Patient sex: M
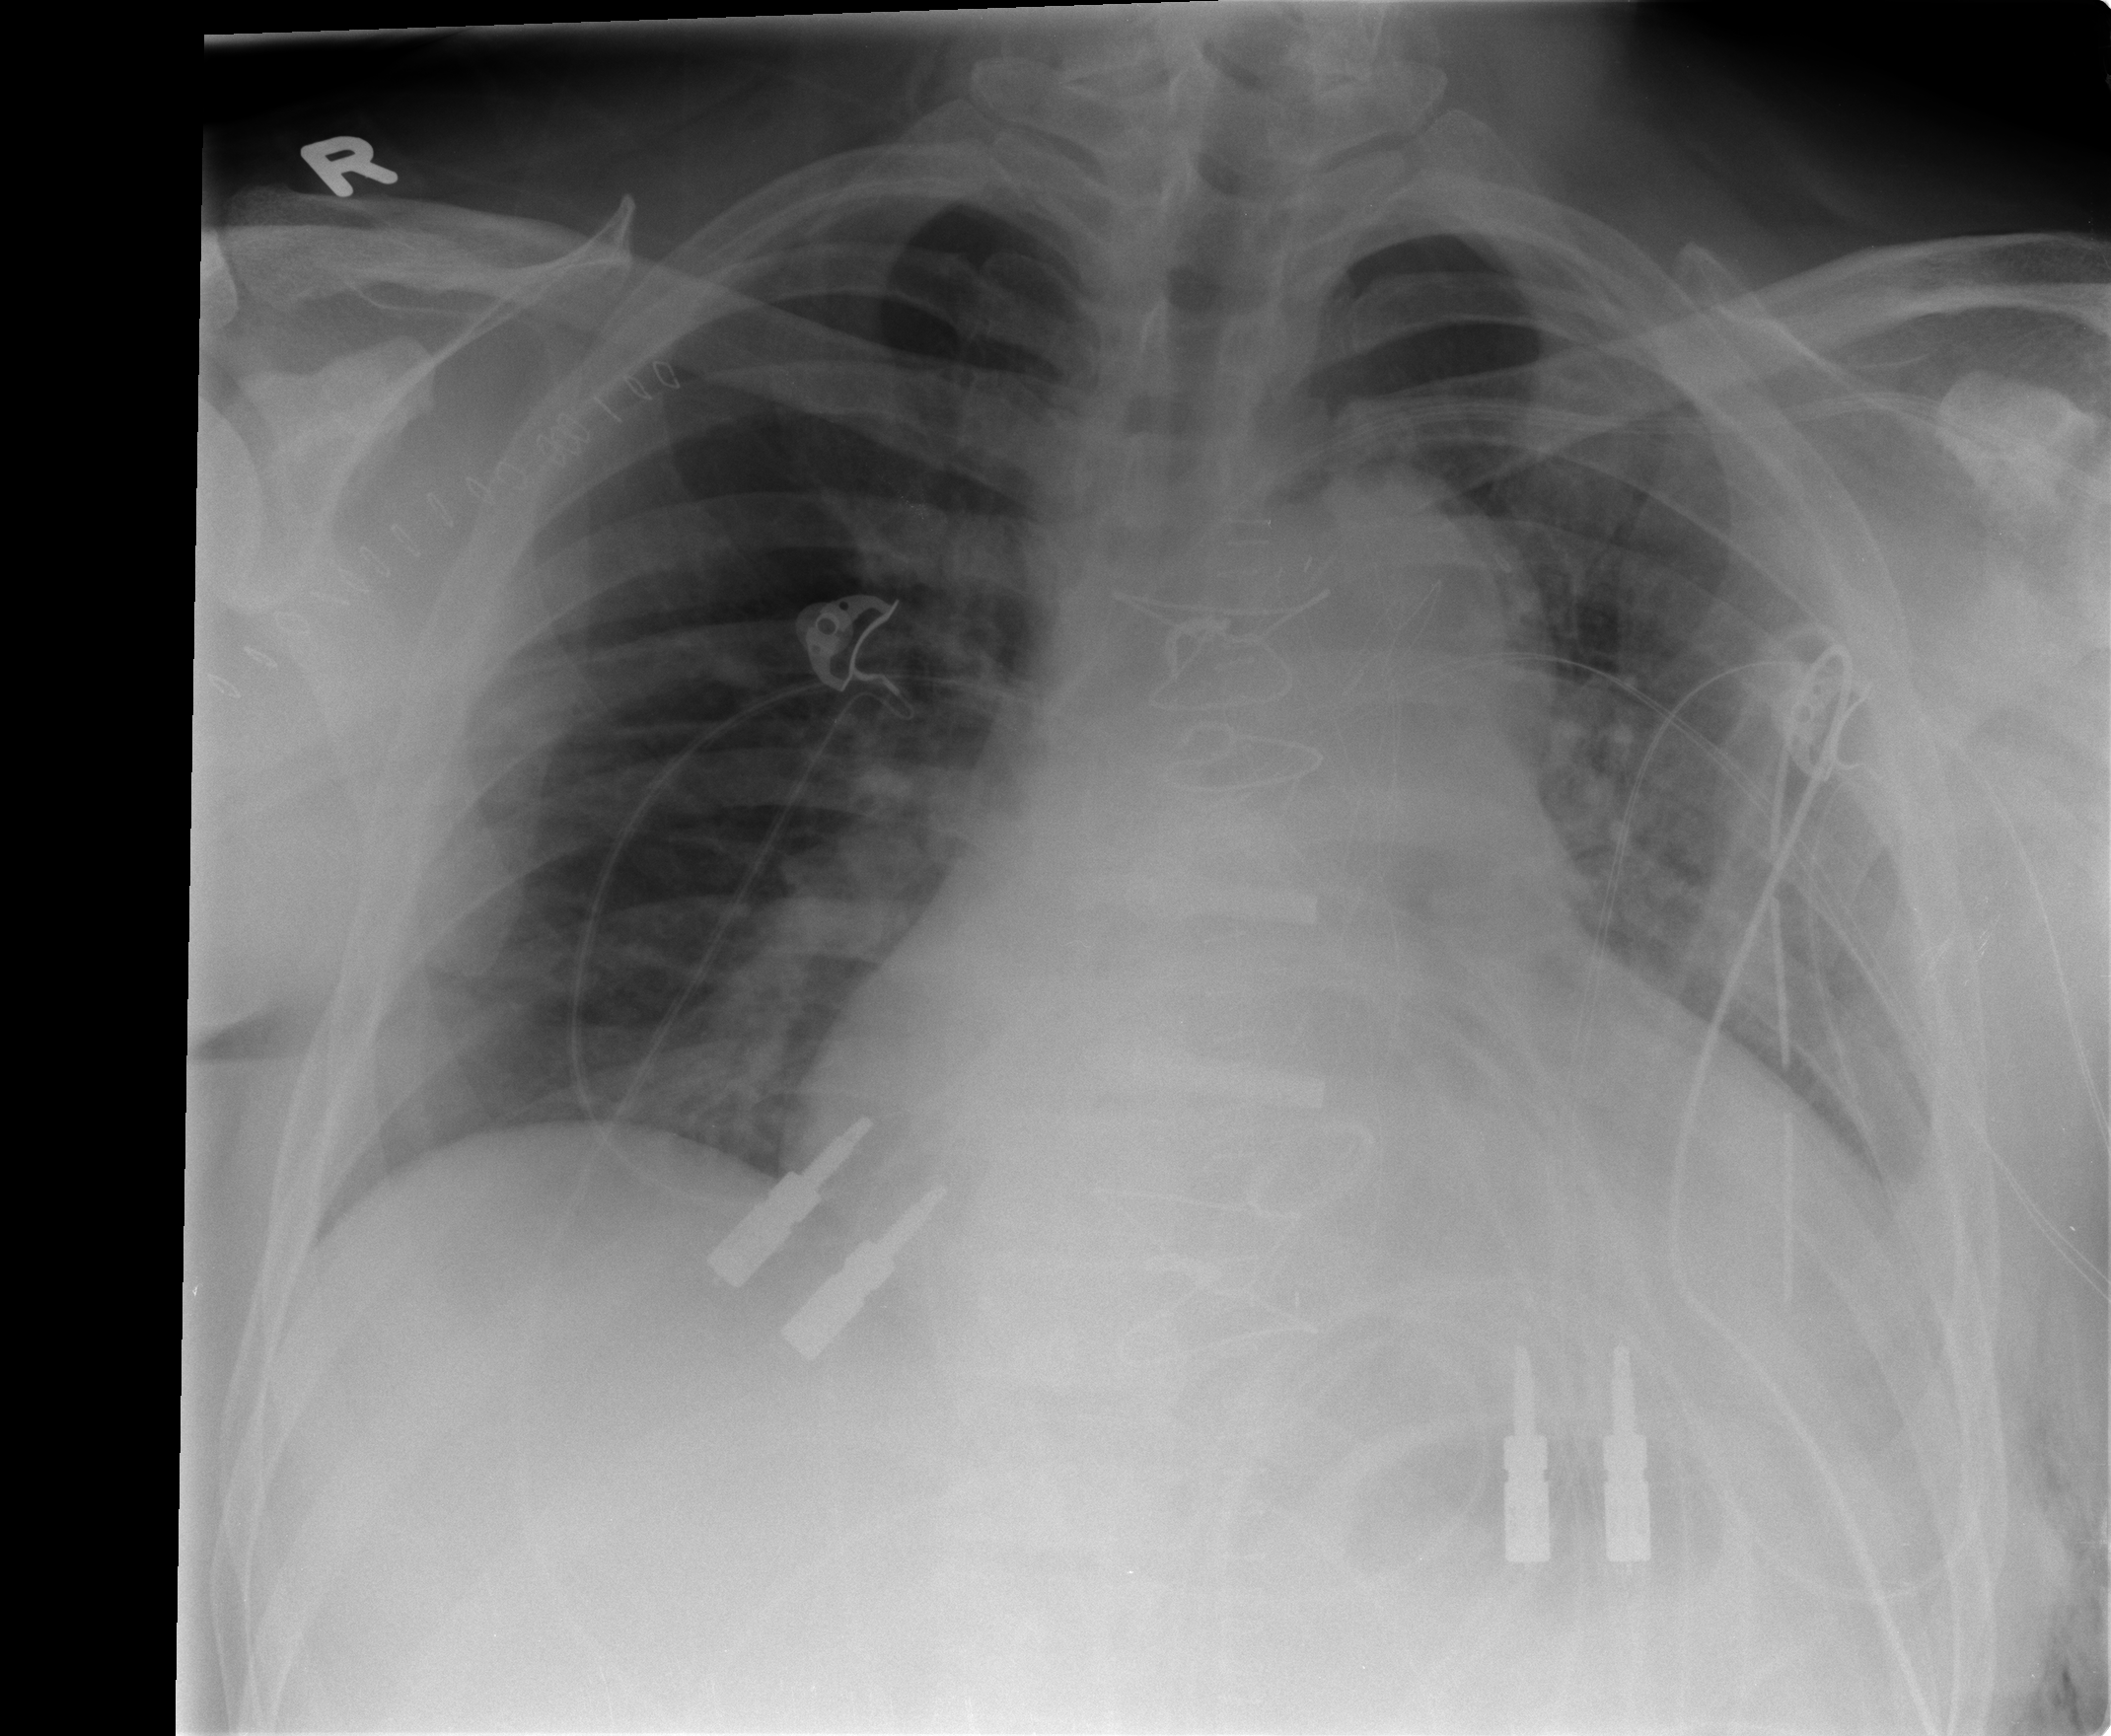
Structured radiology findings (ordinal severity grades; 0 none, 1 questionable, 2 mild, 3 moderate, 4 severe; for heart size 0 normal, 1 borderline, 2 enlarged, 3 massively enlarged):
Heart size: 2
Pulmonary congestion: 2
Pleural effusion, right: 1
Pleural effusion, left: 2
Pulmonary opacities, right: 0
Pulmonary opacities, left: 1
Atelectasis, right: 1
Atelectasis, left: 2